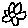
Label: flower